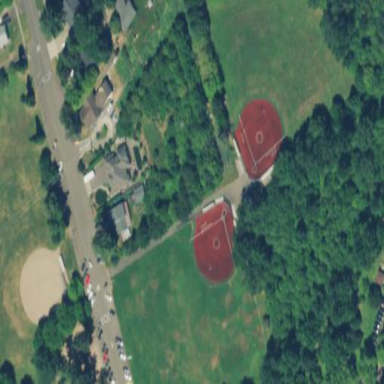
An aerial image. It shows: Softball pitch for leisure and sport activities.